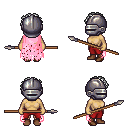
a pixel art fantasy rpg character, female body template, human, tanned skin, pink tattered cape, red pants, white curly afro hairstyle, metal helm, brown shoes, spear, four views (front, back, left, right), 2x2 character sprite sheet, small pixel art, hard edges, no anti-aliasing